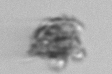
Label: detritus